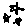
Label: star